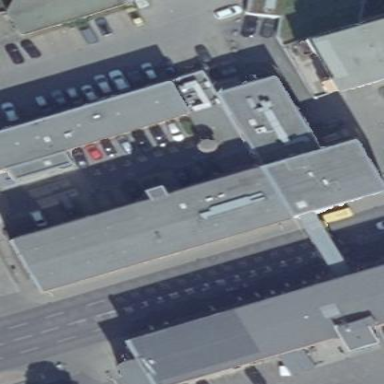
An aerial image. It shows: Building with flat roof made of silver tar paper.